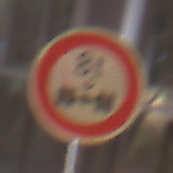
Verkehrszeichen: TatsaechlicheAchslast
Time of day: NotSpecified
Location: Indoor (Urban)
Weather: NotSpecified
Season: NotSpecified
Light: Artificial